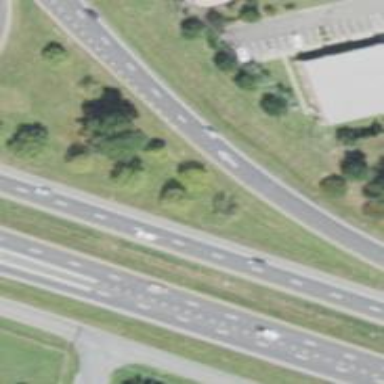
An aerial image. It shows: Motorway link.